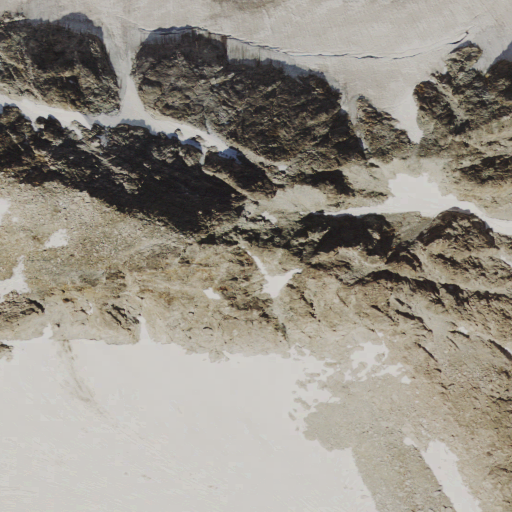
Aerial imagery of mountain in Wyoming named Twin Peaks containing grassland, barren land, and snow